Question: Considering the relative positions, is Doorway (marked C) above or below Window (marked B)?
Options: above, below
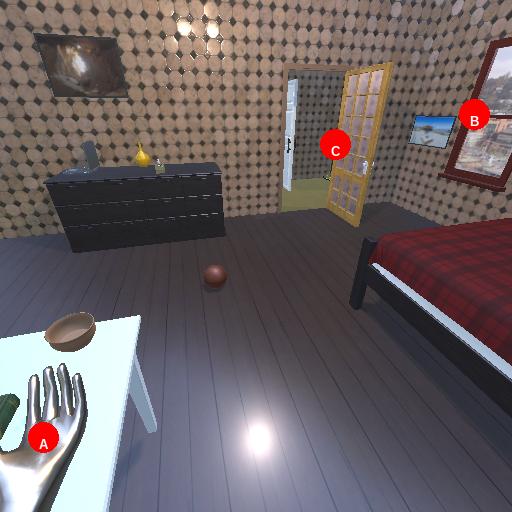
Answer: above